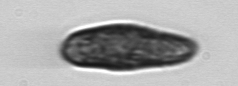
Label: Pseudochattonella_farcimen